Current action and preconditions to check: trajectory_clear

Your task: For each precondition in the list above, predict whether it will hold at this action.

Consider the current scene as observed from the mobile robot's camera, and analyze the predicted future states of all dynamic agents (e.g., people, animals, vehicles, or any moving entities) within the NEXT SECOND.

IMPORTANT: Only answer "very likely" if you are absolutely certain—based on strong, clear evidence—that a dynamic agent will violate the precondition in the predicted future state. Do NOT answer "very likely" for unlikely, ambiguous, or low-probability risks.

Ask yourself for each precondition: Is there a high probability, with clear and convincing evidence, that the predicted future states of any dynamic agent will interfere with the predicted future state of the currently executing action within the NEXT SECOND, causing that precondition to fail?

Assess the risk level based on these predictions. Use "likely" or "very likely" if motions create a clear risk of interference.

Use "neutral" or "improbable" if agents are nearby but their predicted paths are clearly diverging or non-conflicting.

Failure Risk Categories: "very improbable", "improbable", "neutral", "likely", "very likely"

Answer Format: Output ONLY the probability_of_failure value from these categories: "very improbable", "improbable", "neutral", "likely", "very likely"

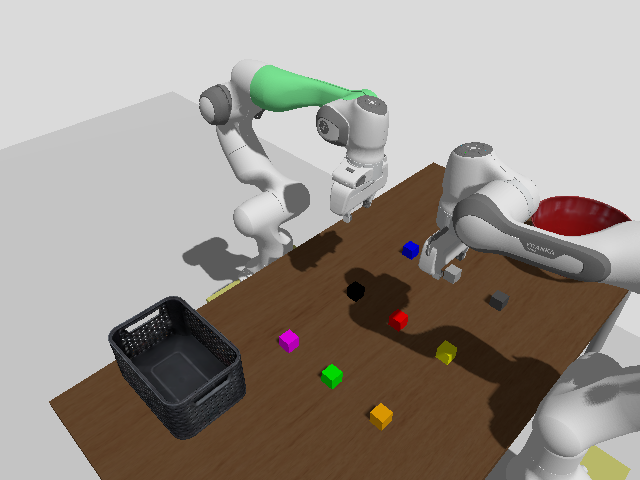

Answer: neutral